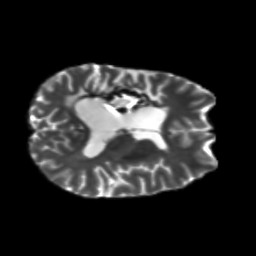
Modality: T2w
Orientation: axial
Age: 31
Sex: female
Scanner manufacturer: siemens
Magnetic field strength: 3 T
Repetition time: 5.47 s
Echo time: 0.0854 s